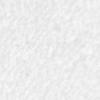
Label: no_change